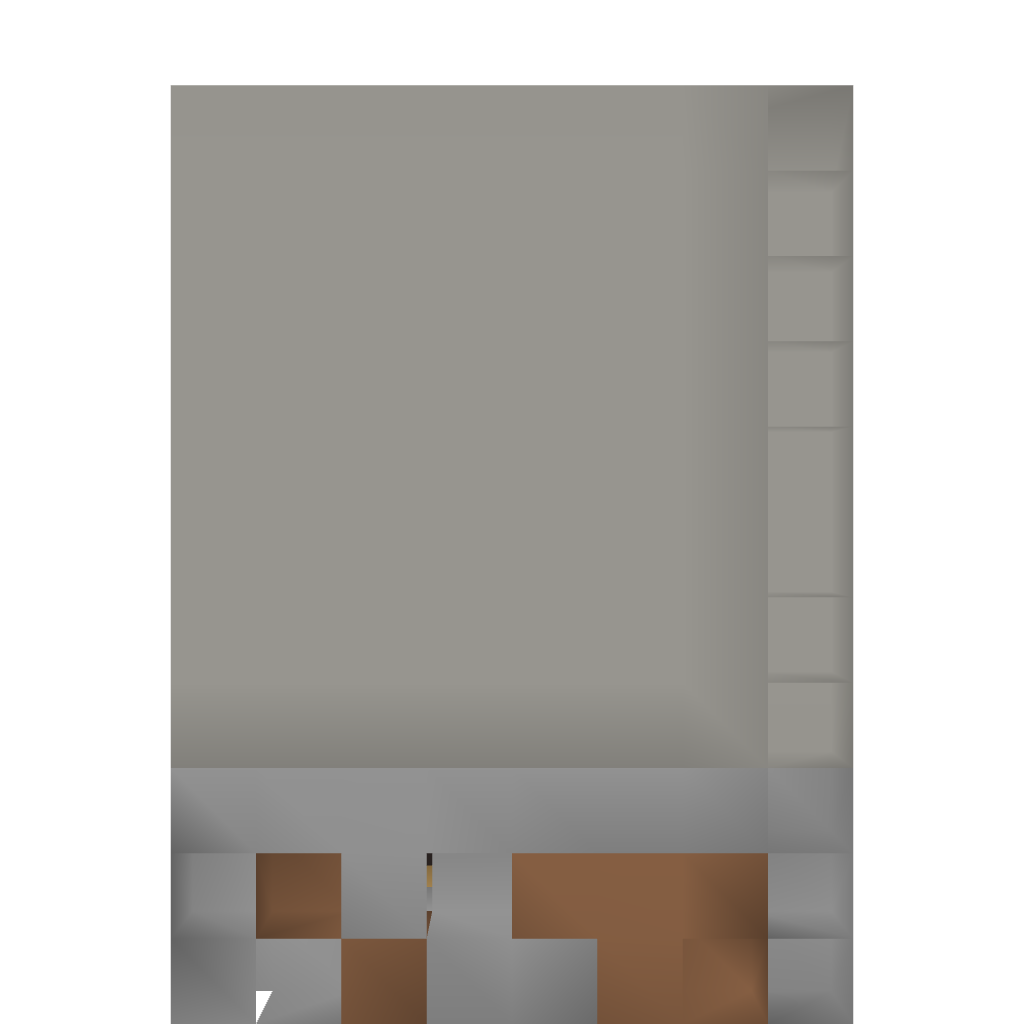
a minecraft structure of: Pig Farm